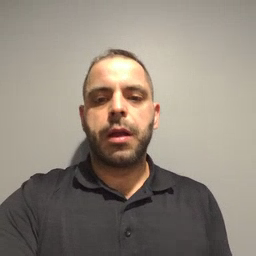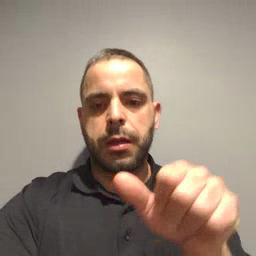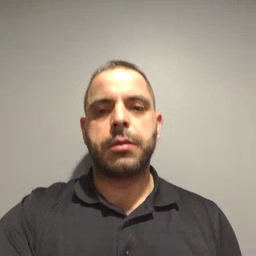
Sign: any